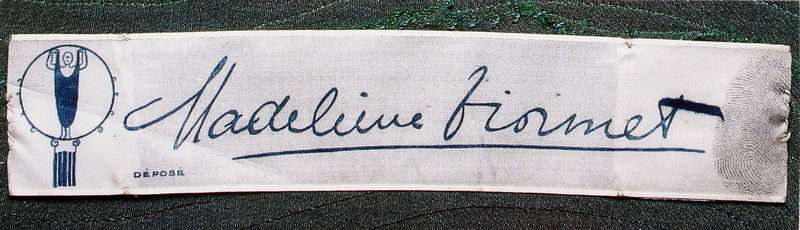
Titel: Etikett
Künstler: Madeleine Vionnet
Standort: Kyoto (Japan)
Institution: Kyoto Costume Institute
Schlagwörter: blau, weiß, grün, paris, säule, tuch, mode, signatur, figur, stoff, kreis, schrift, foto, unterschrift, linie, signum, etikett, marke, madeleine, namenszug, fingerabdruck, markenzeichen, wäschemarke